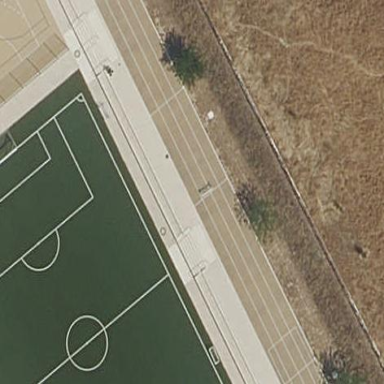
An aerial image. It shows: Soccer pitch with grass surface for leisure and sports.